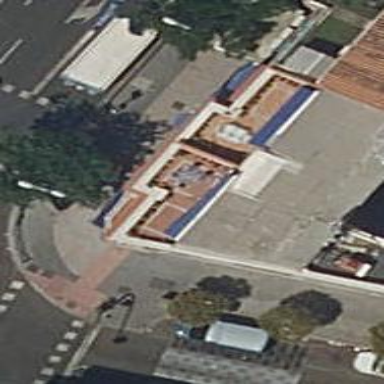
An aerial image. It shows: Clothing store.